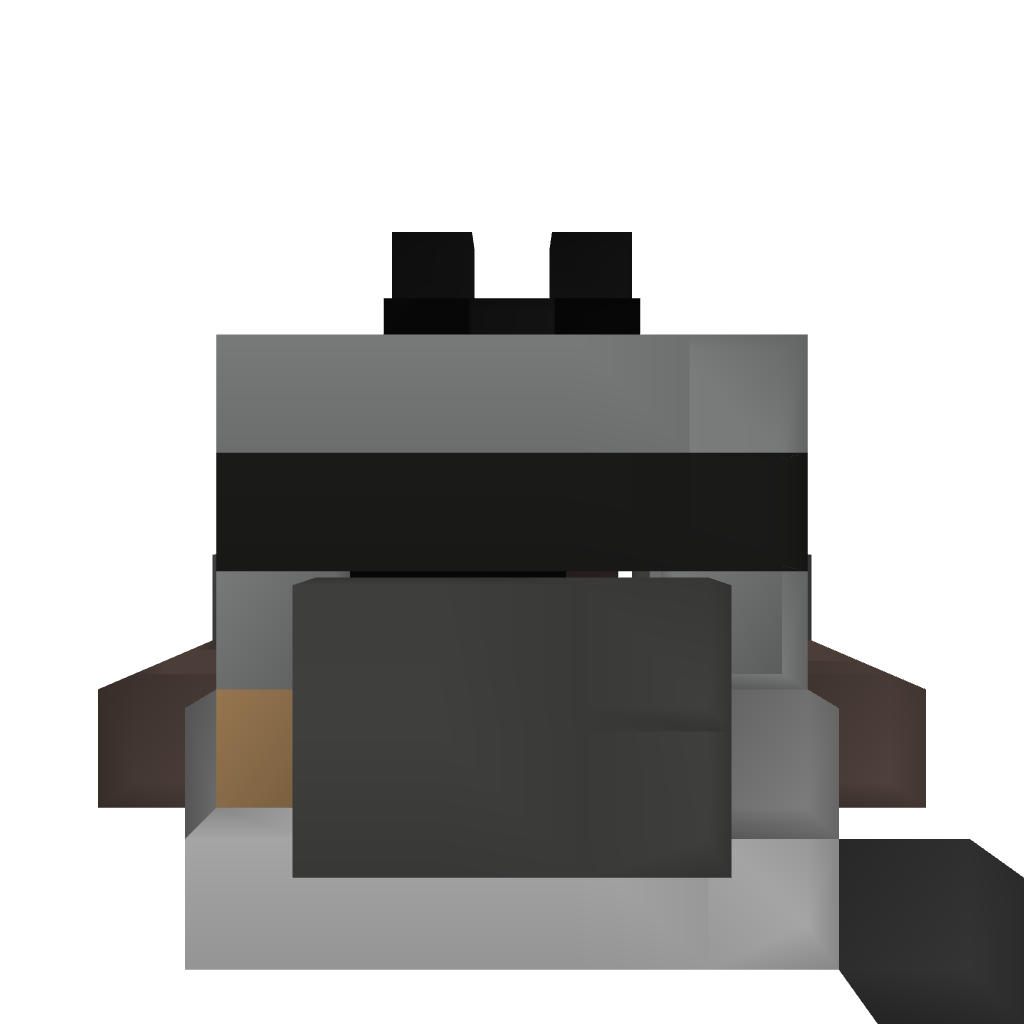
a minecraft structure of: Fk. Pz. Pfeil